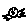
Label: bird